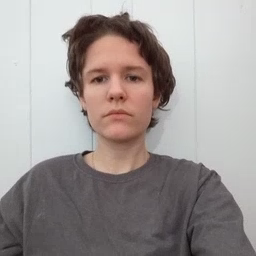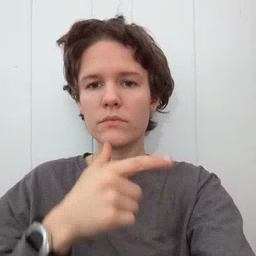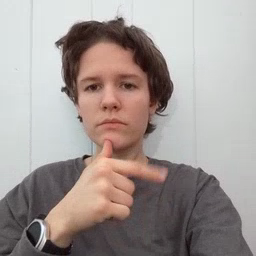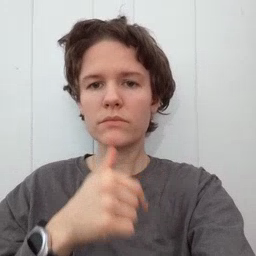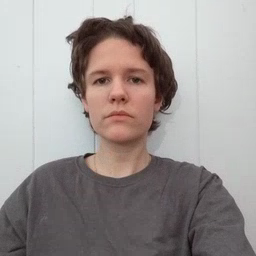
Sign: who